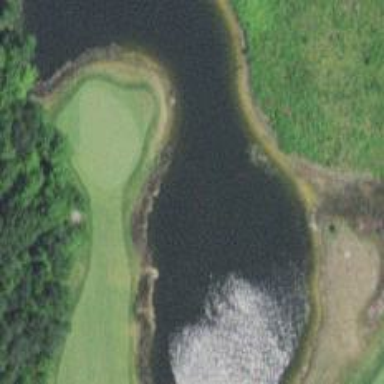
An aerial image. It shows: Picturesque scene of golf course with lateral water hazard.